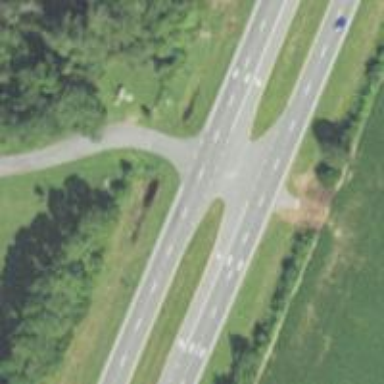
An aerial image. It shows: This image shows trunk highway that functions as expressway.